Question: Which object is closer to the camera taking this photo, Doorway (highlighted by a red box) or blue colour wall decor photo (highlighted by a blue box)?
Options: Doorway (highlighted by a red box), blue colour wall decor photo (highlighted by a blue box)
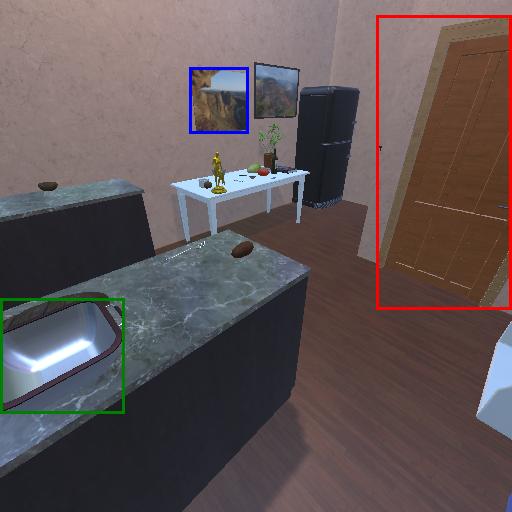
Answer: Doorway (highlighted by a red box)